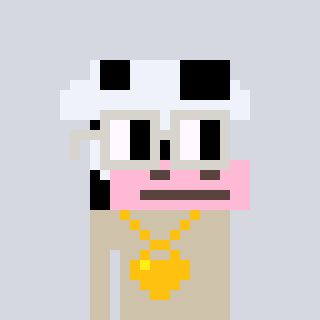
a pixel art character with square light gray glasses, a cow-shaped head and a bege-colored body on a cool background